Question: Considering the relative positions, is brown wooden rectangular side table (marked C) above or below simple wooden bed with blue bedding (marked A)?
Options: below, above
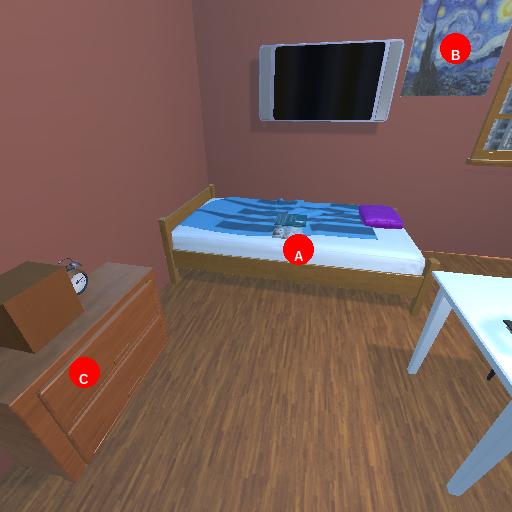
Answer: below